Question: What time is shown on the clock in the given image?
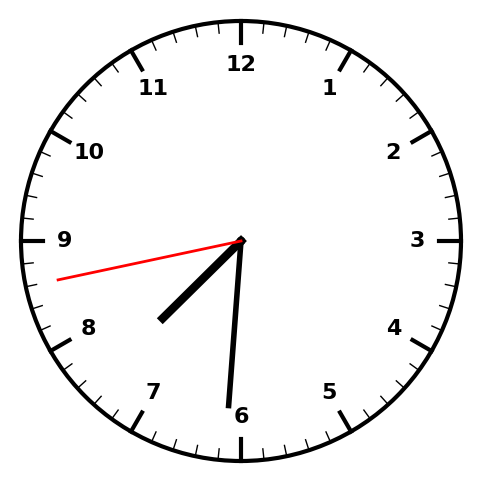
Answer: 07:30:43